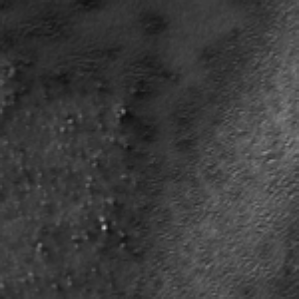
Label: frost